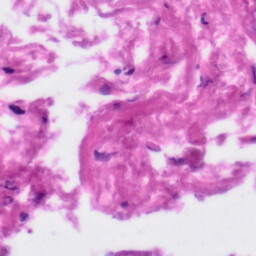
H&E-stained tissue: Tonsil